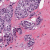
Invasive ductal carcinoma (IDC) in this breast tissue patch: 1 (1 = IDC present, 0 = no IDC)